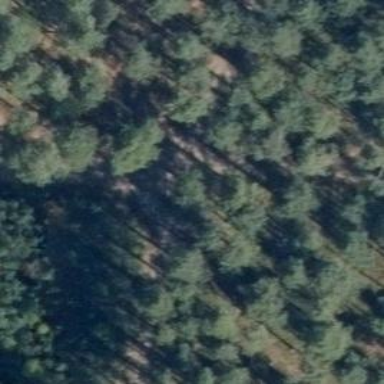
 classified as grade4 track. Mainly used by forestry vehicles."